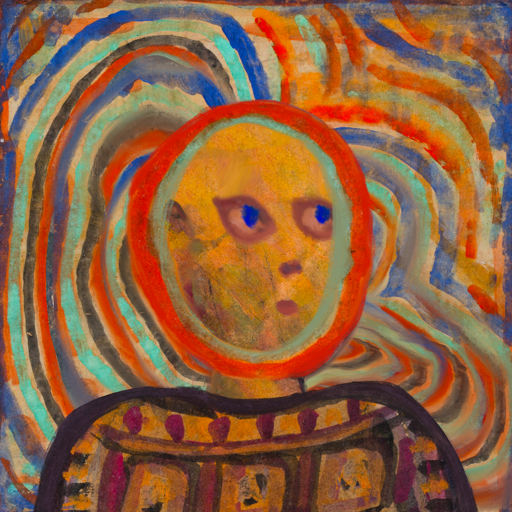
Background: Sisters, Head And Neck Side: Gypsy_Mother, Face Side: Mother_And_Son_Mother, Bust: Doll, Hair Side: Sisters, Head Accessory: Blank, Second Necklace: Blank, Necklace: Blank, Baby: Blank